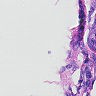
Metastatic tissue present: no